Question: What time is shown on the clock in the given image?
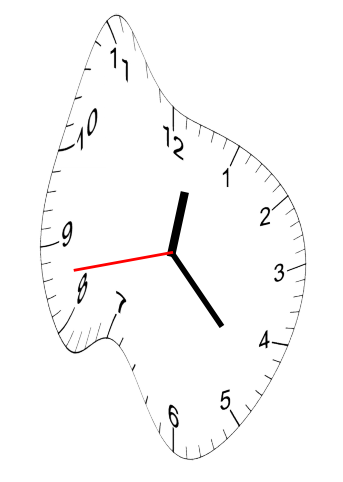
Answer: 12:22:43